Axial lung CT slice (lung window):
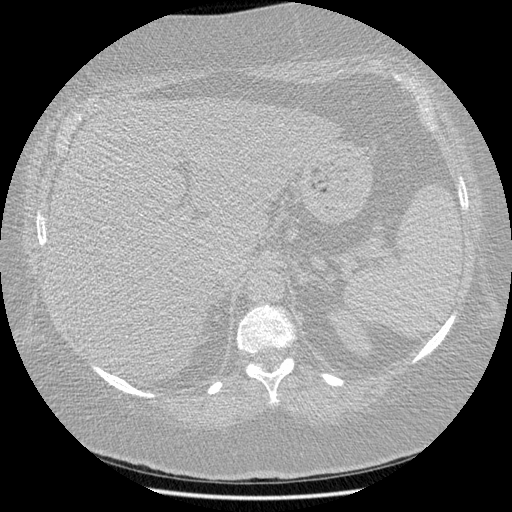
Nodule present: no